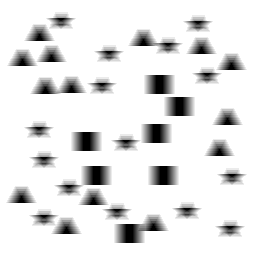
Squares: 7
Triangles: 14
Stars: 15
Total shapes: 36